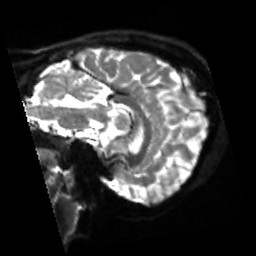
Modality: sbref
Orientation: sagittal
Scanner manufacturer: siemens
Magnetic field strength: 3 T
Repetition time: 4 s
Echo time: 0.0594 s